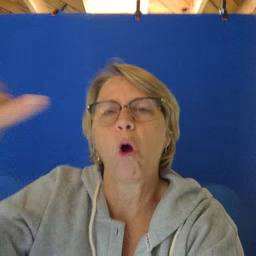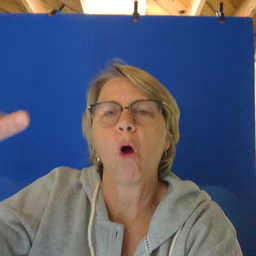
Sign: callonphone